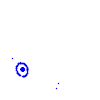
Particle: pion